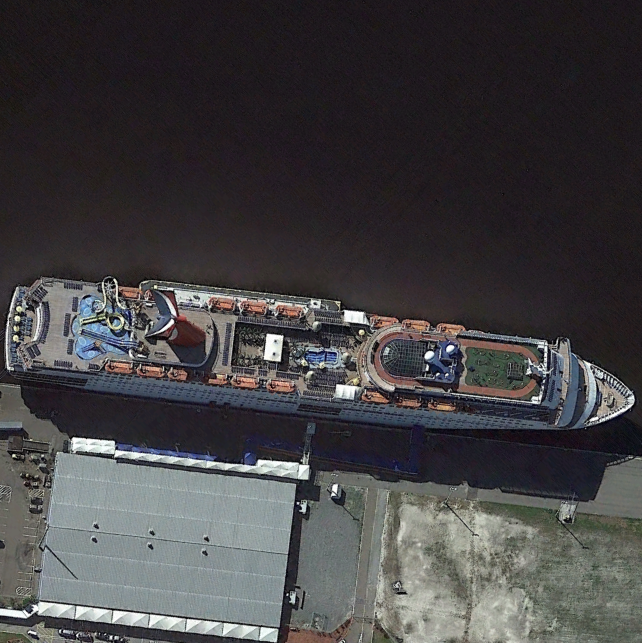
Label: Megayacht